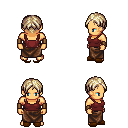
a pixel art fantasy rpg character, male body template, human, tanned skin, maroon pirate shirt, robe skirt, white blonde parted hairstyle, leather bracers, brown slippers, four views (front, back, left, right), 2x2 character sprite sheet, small pixel art, hard edges, no anti-aliasing